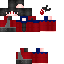
A male human skin with dark skin, wearing brown long hair dressed in a red hoodie and red pants, featuring a closed mouth.